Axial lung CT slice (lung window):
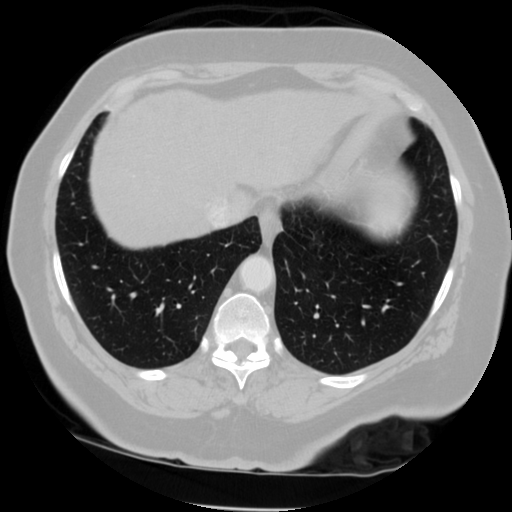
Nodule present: no